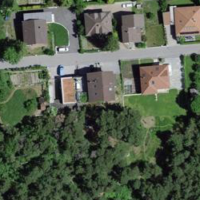
EUNIS habitat code: 54
Species observed at this site:
Chelidonium majus